Interaction volume radius: 5 \u00c5
Interaction volume height: 10 \u00c5
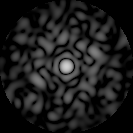
Disorder parameter: 0.7933